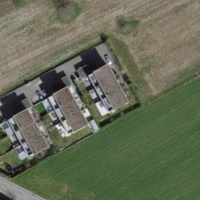
EUNIS habitat code: 55
Species observed at this site:
Milvus milvus